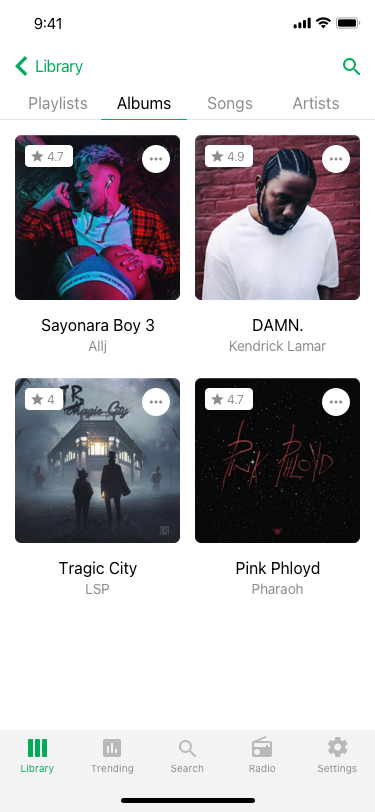
Text in this UI design:
KK
9:41 AM
4.7
Sayonara Boy 3
Allj
4.9
DAMN.
Kendrick Lamar
4
Tragic City
LSP
4.7
Pink Phloyd
Pharaoh
Artists
Songs
Albums
Playlists
Library
Settings
Radio
Search
Trending
Library